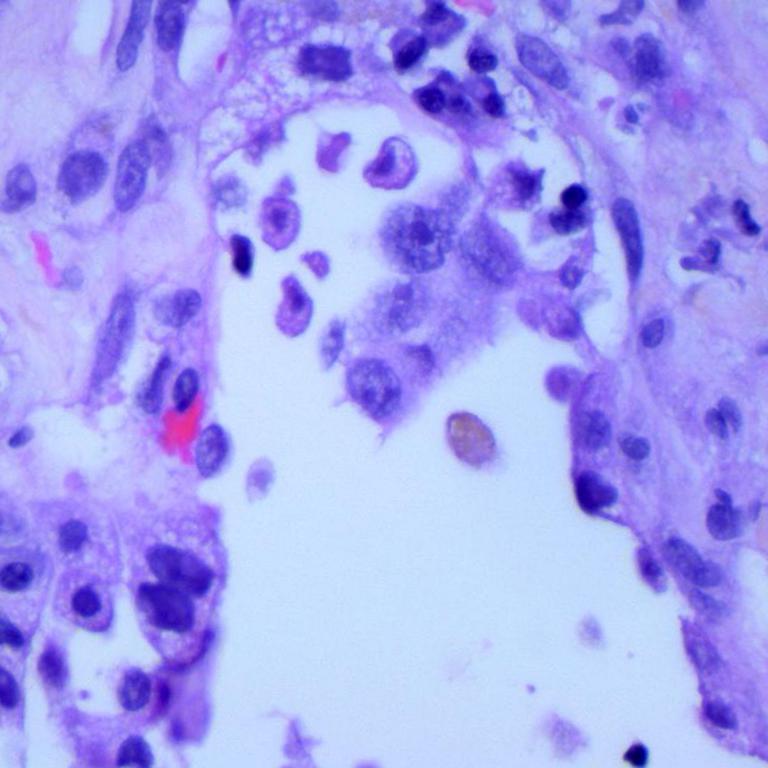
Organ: lung
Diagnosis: adenocarcinomas